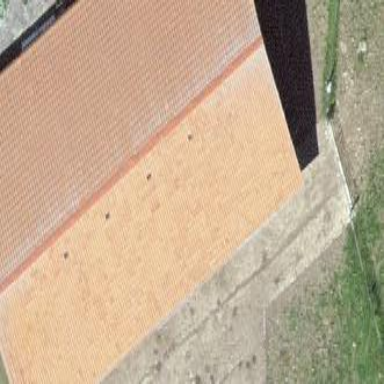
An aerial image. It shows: Cabin with gabled roof.